Question: I'm trying to write a dummy program with python using eclipse and I get the error message: Undefined variable: '__init__'.
My aim is to Run the program with eclipse 'Run as' --> Python Run.
When I remove the code:
'''
if __init__=='__main__':
main()
'''
and run it from the command line say_something() - it works ok. Any idea what am I doing wrong?

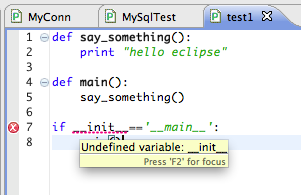
Answer: I think you're looking for 'if __name__ == '__main__':'